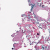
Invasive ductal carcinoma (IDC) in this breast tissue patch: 0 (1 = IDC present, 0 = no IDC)